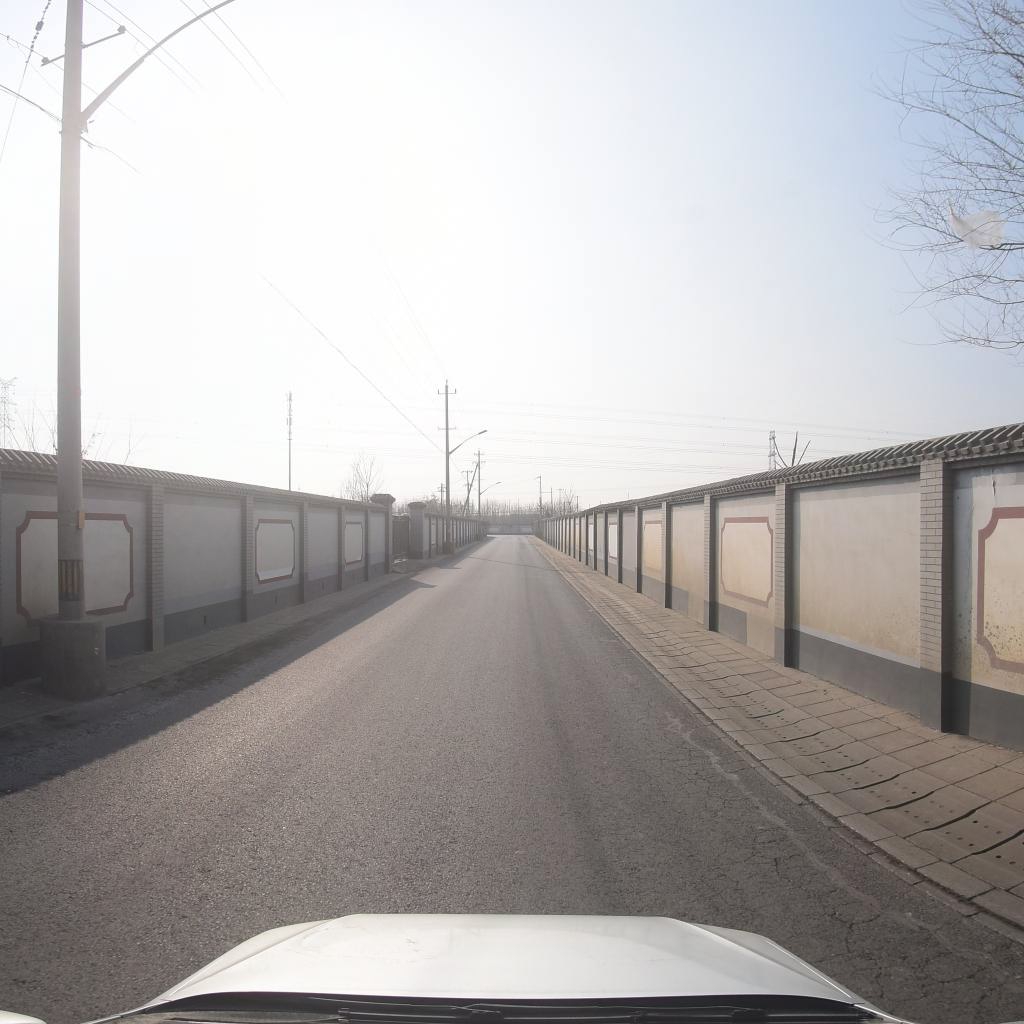
Region: Fengtai
Road damage annotations: alligator crack